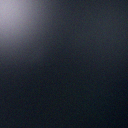
Screen state: off